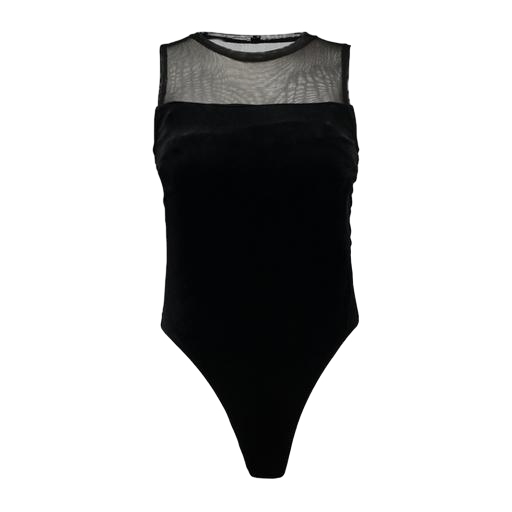
black mesh vest, black mesh tank top, black sheer mesh tank, white background